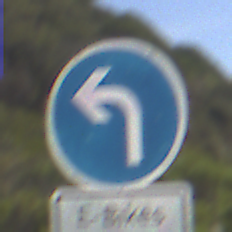
Verkehrszeichen: VorgeschriebeneFahrtrichtungLinks
Zusatzzeichen unten: BesondereFahrzeugeUndTransportgueter13
Umgebung: Outdoor, RoadRail
Tageszeit: MorningAfternoon
Wetter: PartlyCloudy
Licht: Natural
Jahreszeit: NotSpecified
Kontrast: HighContrast